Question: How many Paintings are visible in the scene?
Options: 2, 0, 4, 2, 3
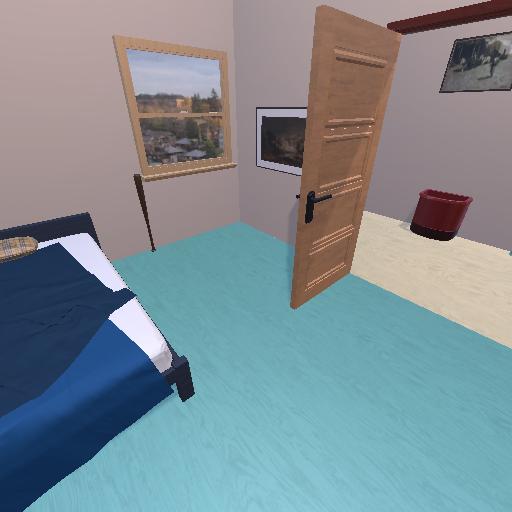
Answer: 2